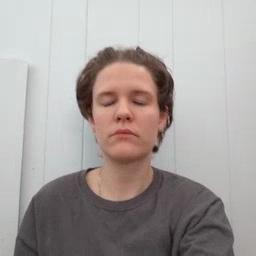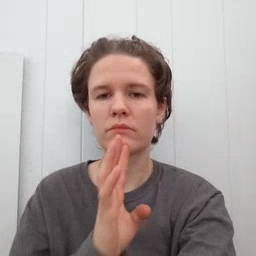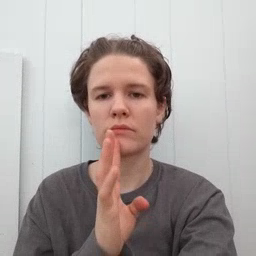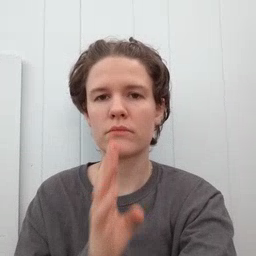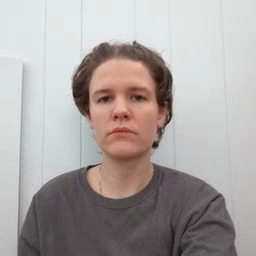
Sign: talk